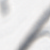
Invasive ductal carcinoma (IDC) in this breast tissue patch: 0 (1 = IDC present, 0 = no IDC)